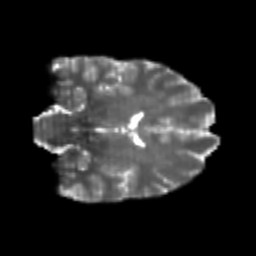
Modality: T2w
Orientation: coronal
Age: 24
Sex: female
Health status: healthy
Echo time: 0.074 s